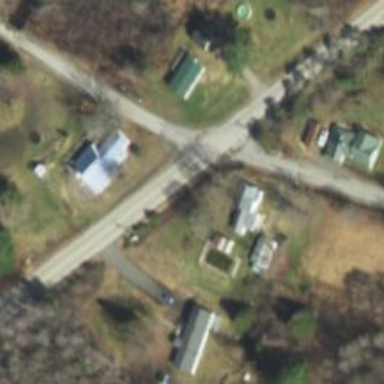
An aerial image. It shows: Stop road.